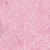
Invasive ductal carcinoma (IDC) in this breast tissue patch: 0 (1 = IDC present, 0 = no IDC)